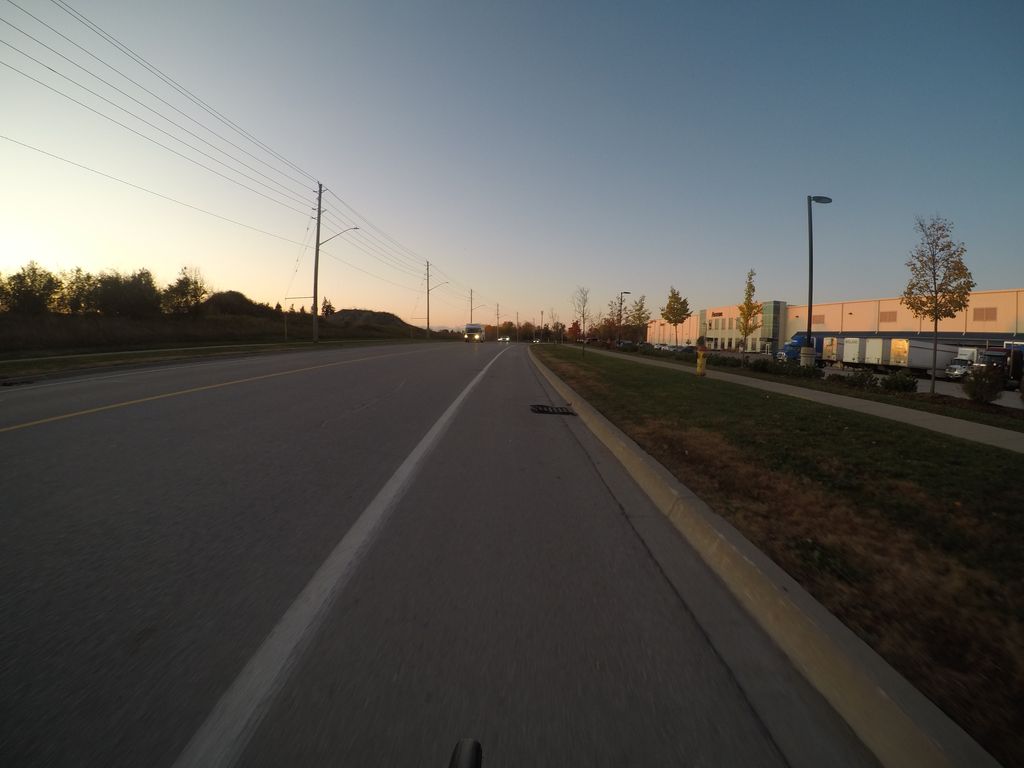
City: kitchener-waterloo